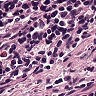
Metastatic tissue present: no